Question: I need to create upload button that centered at an image.
I'm a beginner, please help and explain how to use. Many thanks.
Here is my code:
<URL>
'''
<div class="media-left text-center container22">
<img src="http://images.buddytv.com/btv_2_505531673_0_1200_10000_-1_/the-pacific-james-ba.jpg" style="width: 150px; height: 150px;" class="image1"></img>
<a href="#" id="upfile1">
<span style="font-size: 28px;" id="img-upload-bt" class="glyphicon glyphicon-camera"></span>
</a>
</div>
<input type="file" id="file1" name="file1" style="display:none" />
'''
'''
.container22 {
height: 10em;
display: table-cell;
vertical-align: middle;
text-align: center;
}
#upfile1 {
margin-left: auto;
margin-right: auto;
}
'''

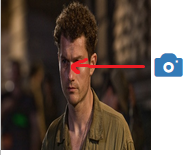
Answer: One approach is to make the parent container 'relative' and use position 'absolute' for the inner element you're trying to center:
'''
.image-container {
position: relative;
}
#img-upload-bt {
position: absolute;
left: 50%;
top: 50%;
margin: -14px 0 0 -14px;
}
'''
<URL>